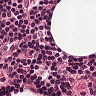
Metastatic tissue present: no